Question: I am trying to execute a powershell script via batch file and constantly getting the following warning;
-> the execution policy is set to remote signed ; i also tested with Unrestricted, the same error shows up; how to get rid of this?
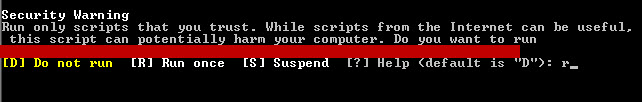
Answer: Is your ps1 script reside in a network share ? You can skip all the security process by typing 'set-executionpolicy bypass' in a admin powershell console
or you can invoke your script by 'powershell.exe -executionpolicy bypass -file \servername\share\script.ps1'